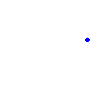
Particle: pion